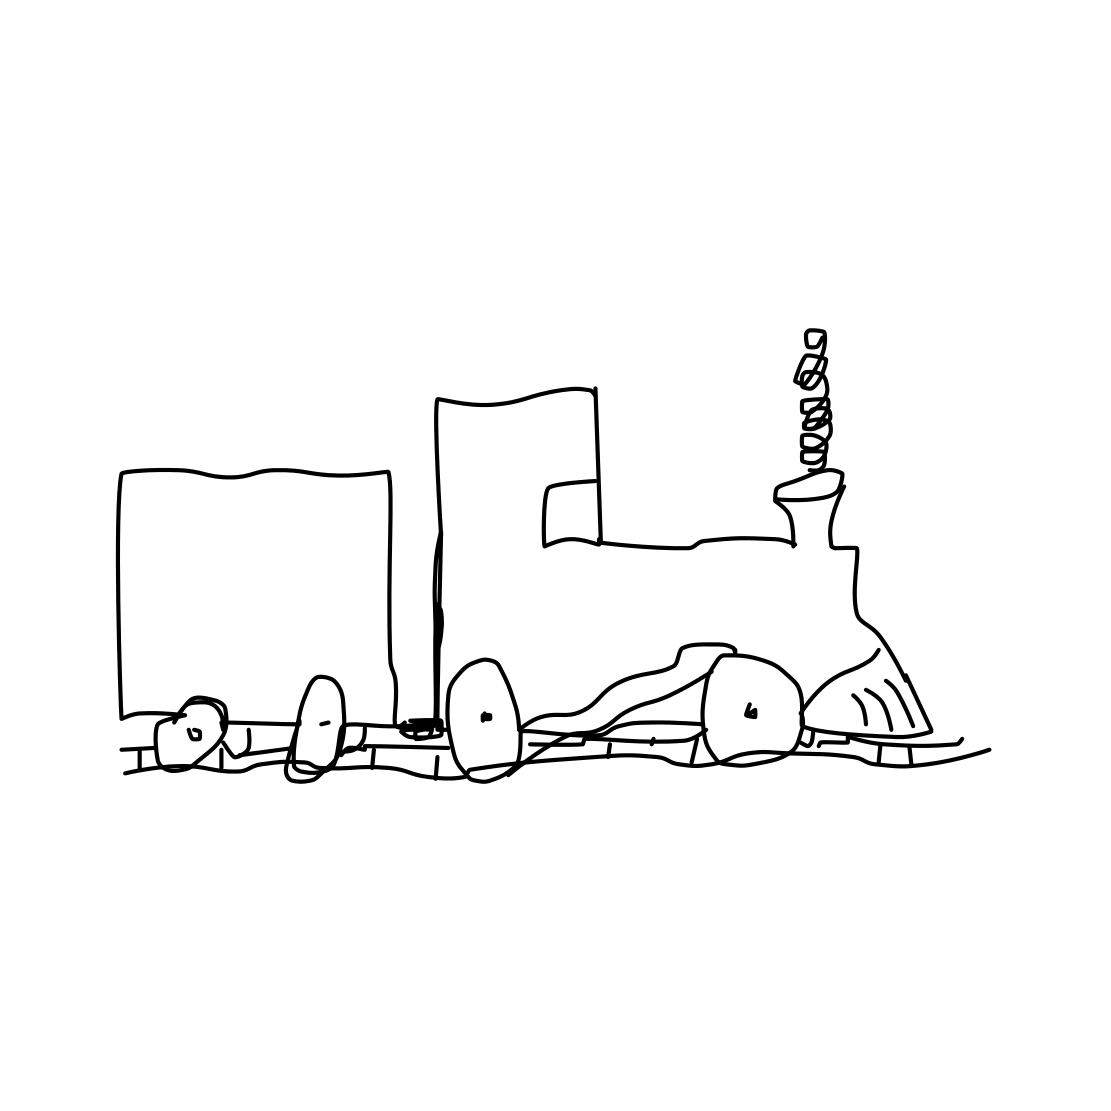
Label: train